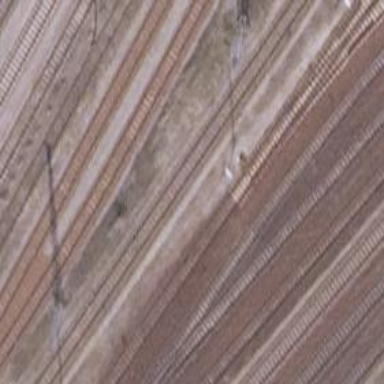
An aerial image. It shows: Railway switch.